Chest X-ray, AP view. Patient: 66 years old, sex F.
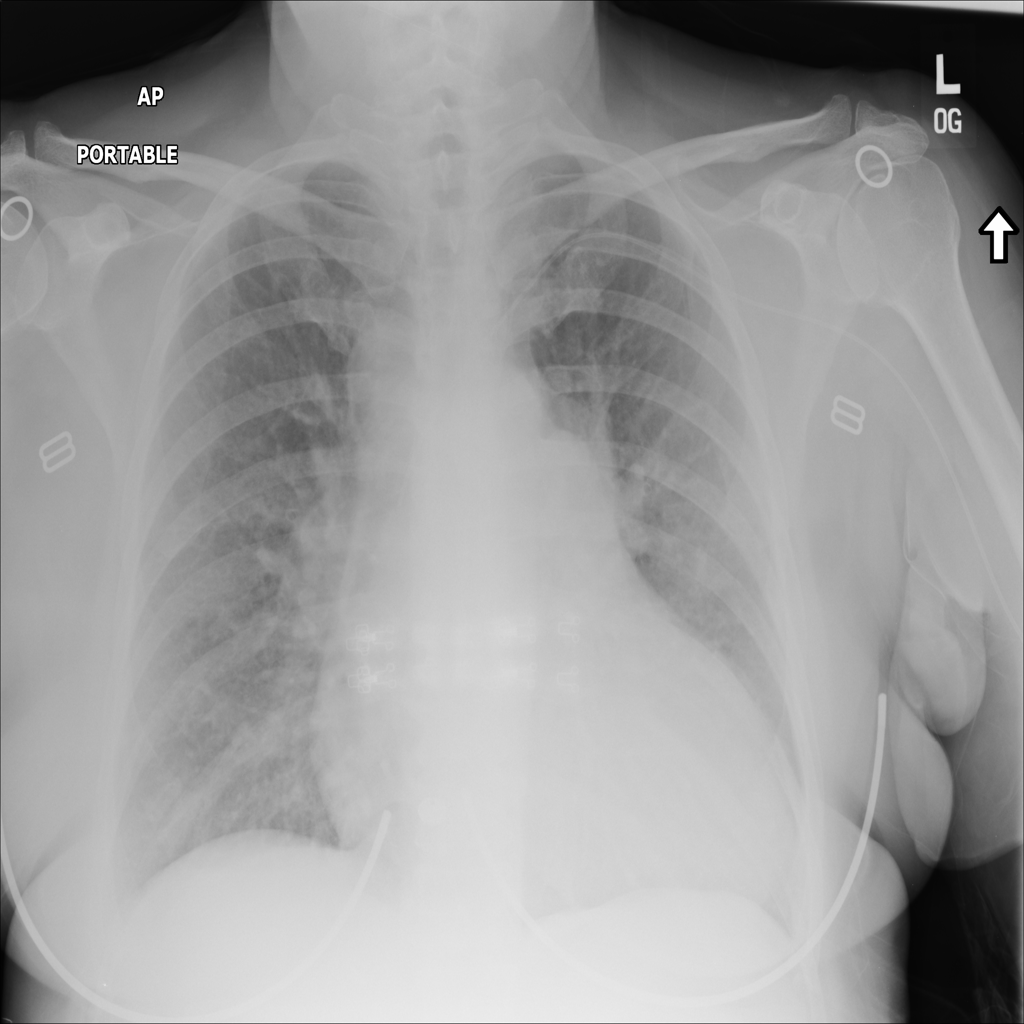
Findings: No Finding